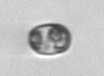
Label: Mesodinium